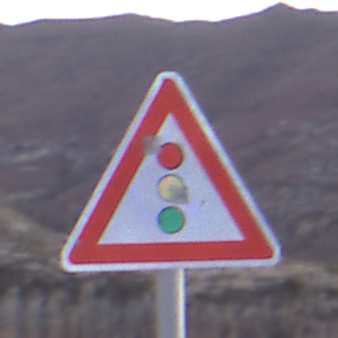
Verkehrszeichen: Lichtzeichenanlage
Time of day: Dusk
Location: Outdoor (Nature)
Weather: Clear
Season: NotSpecified
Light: Natural